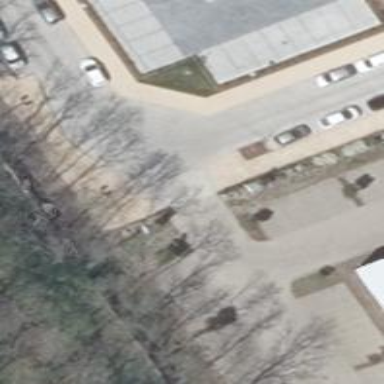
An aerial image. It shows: Residential road with sidewalks on both sides.